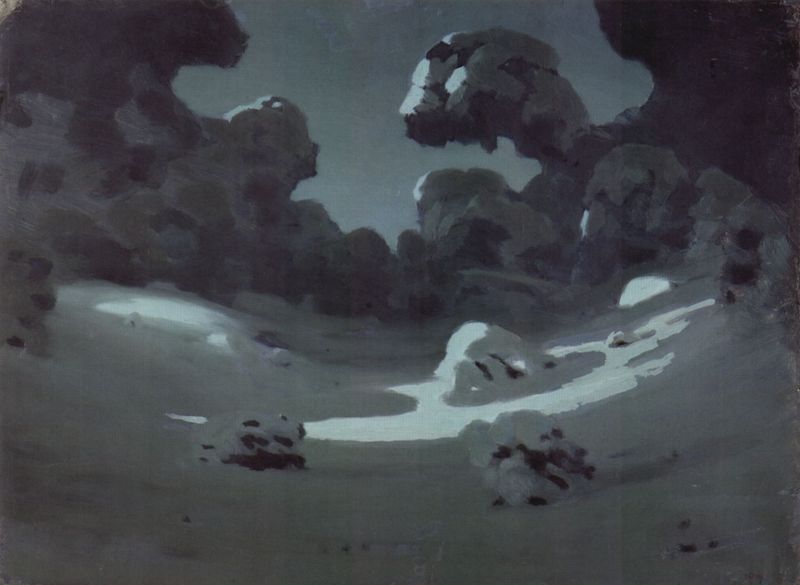
Titel: Mondflecken im Wald
Künstler: Archip Iwanowitsch Kuindshi
Standort: Sankt Petersburg
Institution: Staatliches Russisches Museum
Schlagwörter: baum, berg, blau, dunkel, gemälde, gewitter, himmel, schatten, wasser, weiß, wolken, aquarell, bäume, landschaft, abend, grau, hell, licht, nacht, schwarz, eis, schnee, wiese, wolke, malerei, richter, steine, bild, öl, einsamkeit, kalt, natur, wind, busch, büsche, einsam, rauch, sonne, sträucher, land, dunkelheit, gebeugt, tal, wald, rund, helldunkel, papier, düster, studie, abhang, last, schwer, abstrakt, berge, fels, gebirge, hang, leer, wüste, formen, wasserfarbe, berglandschaft, hochgebirge, lawine, winter, stille, immel, luft, naturgewalt, sturm, unwetter, jugendstil, stimmung, still, menschenleer, mondlicht, impression, foto, regen, tusche, wasserfarben, mond, sonnenstrahl, expressionistisch, schneelandschaft, lichtung, acryl, mondschein, gebilde, strahl, bedrohlich, entwurf, polke, karton, dramatisch, graublau, winterlandschaft, schneebedeckt, grautöne, vollmond, unruhig, gespenstisch, blauweiß, verschneit, zugeschneit, aben, baume, kuhle, walde, schneesturm, chatten, wolkenstudie, keeffe, wollen, wolkenformation, formationen, türmen, hell dunke, empty, menschenleet, mondliht, au, warz, 20. jahrhundert, düster dinosaurier weltraum wüste, lavine